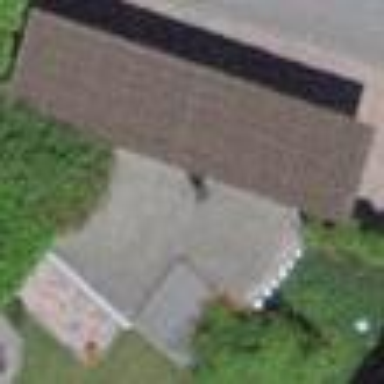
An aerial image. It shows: Shed building.